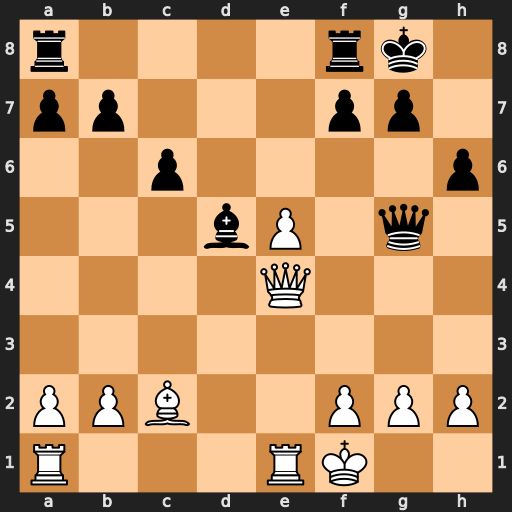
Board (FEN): r4rk1/pp3pp1/2p4p/3bP1q1/4Q3/8/PPB2PPP/R3RK2
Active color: w
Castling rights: -
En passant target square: -
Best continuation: Qh7#